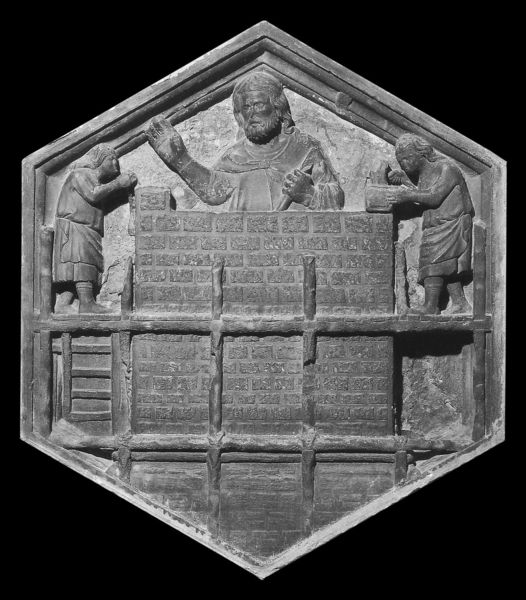
Titel: Reliefs vom Campanile des Domes in Florenz
Künstler: Andrea Pisano
Institution: Florenz, Museo dell’Opera del Duomo
Schlagwörter: gott, hand, mann, menschen, grau, männer, zaun, bart, stein, steine, arbeit, relief, mauer, klein, arbeiter, leiter, treppe, steinmetz, foto, fugen, gerüst, stangen, mauerwerk, schwarzweiß, text, handwerker, christus, jesus, hammer, achteck, meister, sechseck, maurer, architekt, bauarbeiten, bauherr, fesko, meißel, meisel, vorarbeiter, wabe